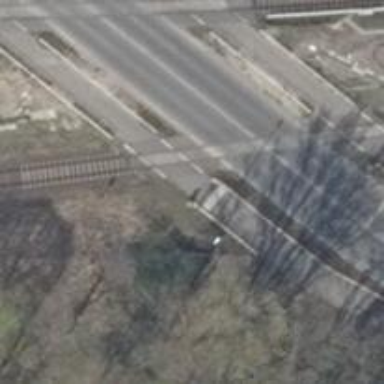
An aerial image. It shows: Level railway crossing with flashing lights. The barrier at the crossing is of the double half type.